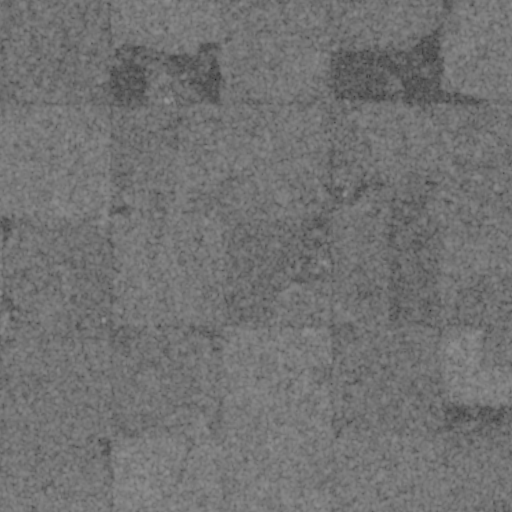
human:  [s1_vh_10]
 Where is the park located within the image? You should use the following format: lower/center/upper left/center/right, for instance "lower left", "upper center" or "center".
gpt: The park is located in the lower right of the image.
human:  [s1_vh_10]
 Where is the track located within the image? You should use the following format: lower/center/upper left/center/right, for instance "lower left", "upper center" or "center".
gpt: There is no track in the image.

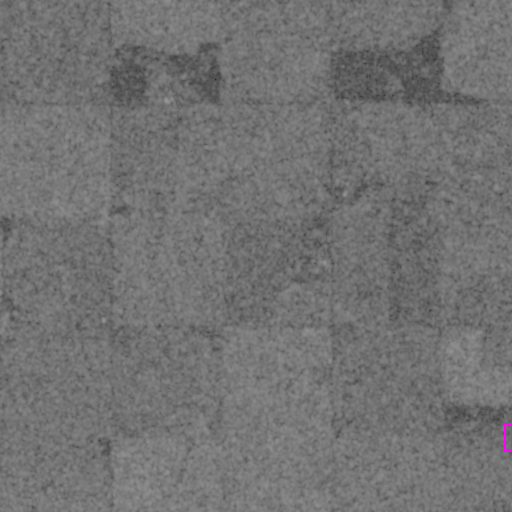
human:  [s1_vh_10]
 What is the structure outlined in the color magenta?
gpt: The structure outlined in magenta is a park.
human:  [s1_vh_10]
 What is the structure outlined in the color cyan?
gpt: There is no cyan outline.